Interaction volume radius: 10 \u00c5
Interaction volume height: 40 \u00c5
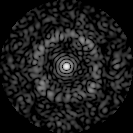
Disorder parameter: 0.7631